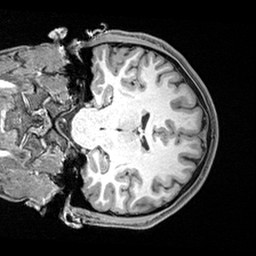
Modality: T1w
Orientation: coronal
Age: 23
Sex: male
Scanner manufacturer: siemens
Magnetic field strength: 3 T
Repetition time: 2.4 s
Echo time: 0.00217 s